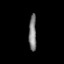
Tissue: prostate
Cell type: Myeloid cells
Senescence score: 0.7784
Nuclear area (px): 268
Mean DAPI intensity: 128.216